Aerial crown-view tile of a tropical tree (Barro Colorado Island, Panama), acquired 20250616:
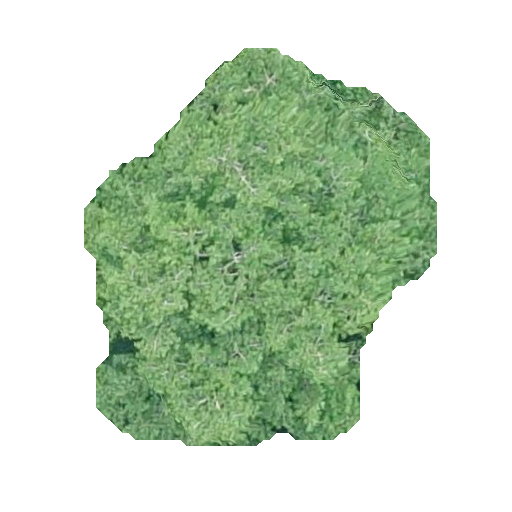
Species: Quararibea asterolepis
GBIF accepted scientific name: Quararibea asterolepis
Crown area: 148.653 m²